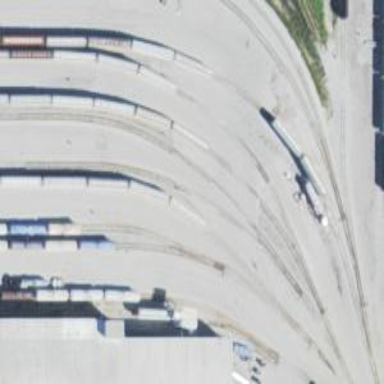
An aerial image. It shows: Rail spur service.